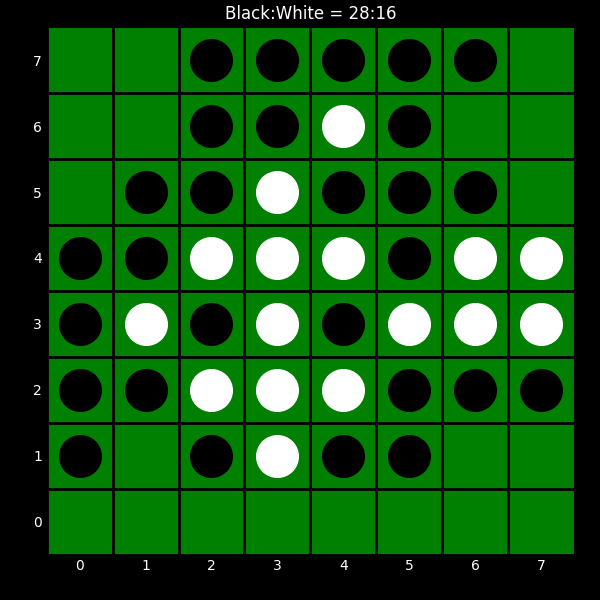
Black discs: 28
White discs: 16